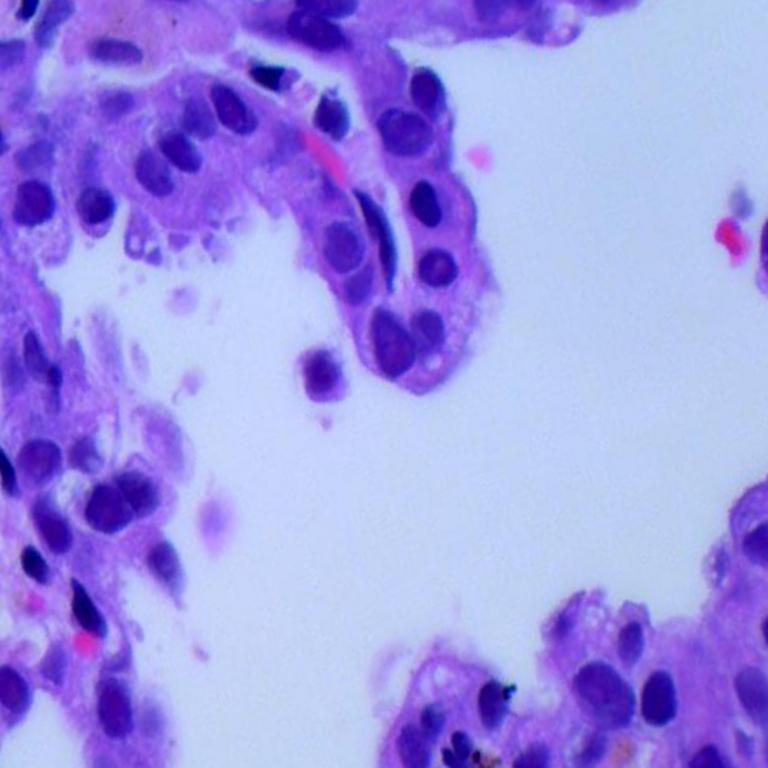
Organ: lung
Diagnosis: adenocarcinomas